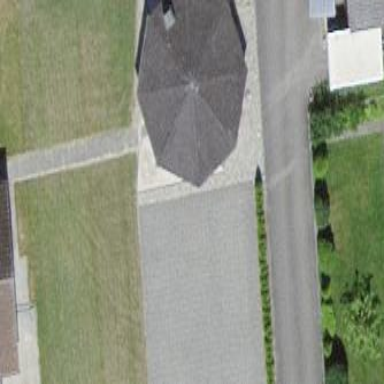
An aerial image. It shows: Shed.